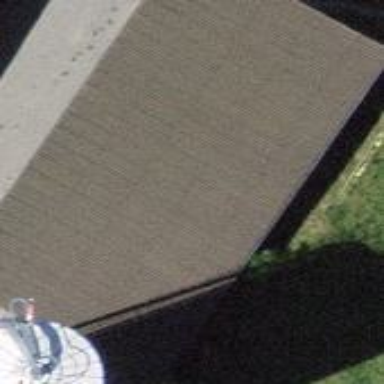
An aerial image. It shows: View of roof of building.